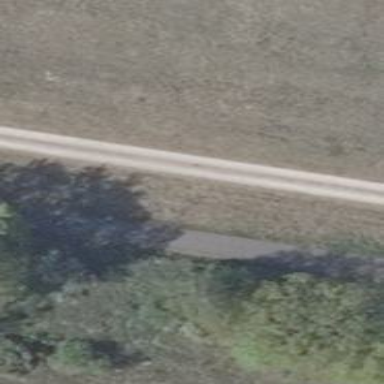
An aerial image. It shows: Asphalt path designated as bicycle road.